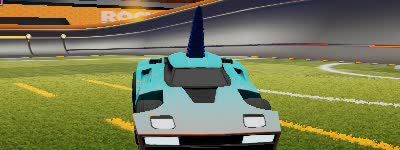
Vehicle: breakout